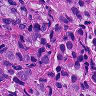
Metastatic tissue present: yes